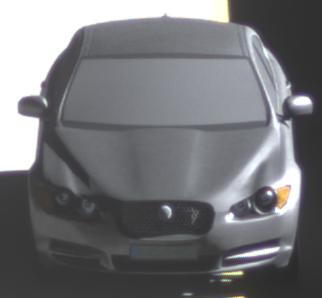
Make: Jaguar
Model: XF 3.0 V6
Detailed model: XF (X250) Limousine
Model produced from: 2010/02
Model produced until: 2010/10
Doors: 4
Color: gray
Road condition: dry road
Daytime: morning or afternoon
Contrast: high contrast